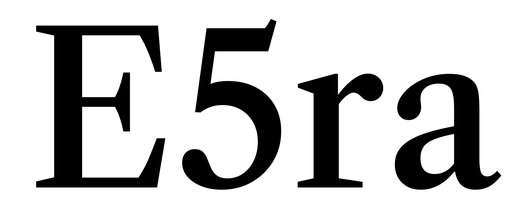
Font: LibreCaslonText_Medium